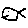
Label: fish